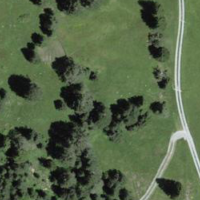
EUNIS habitat code: 26
Species observed at this site:
Carex pulicaris